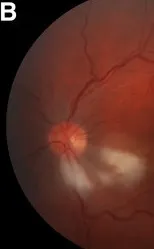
Fundus examination of the right eye. And peripapillary infiltrate in left eye.
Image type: ophthalmic_imaging (fundus_photograph)